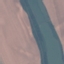
Label: River